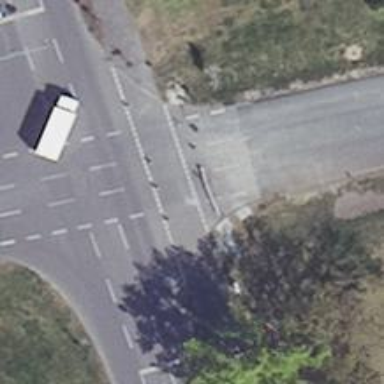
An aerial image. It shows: Road crossing with traffic signals.